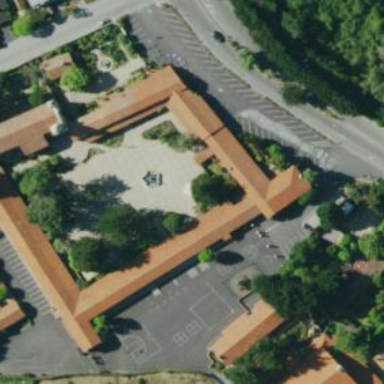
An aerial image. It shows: Historic church building used as place of worship.